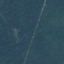
Label: Forest